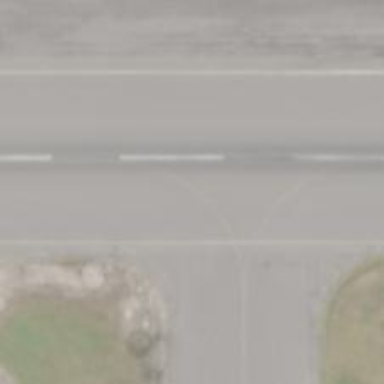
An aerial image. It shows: Image of taxiway at airport.